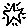
Label: star